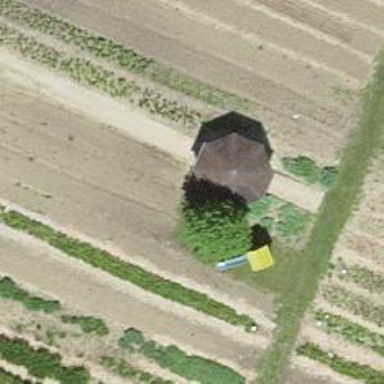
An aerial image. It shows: Farm shop.